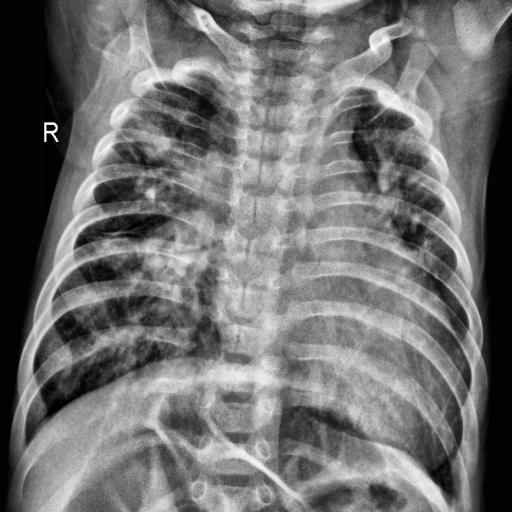
Finding: PNEUMONIA